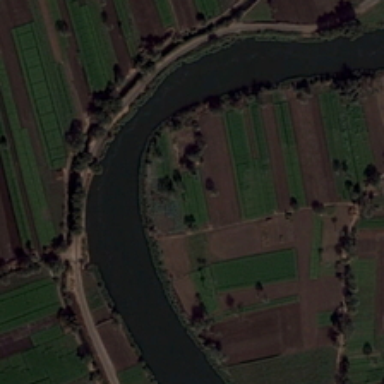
A crooked river flows through a large area .